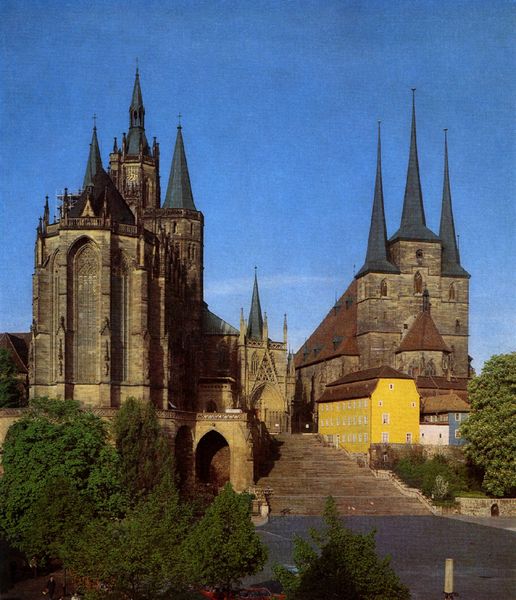
Titel: Dom in Erfurt
Standort: Erfurt, Dom (EU - D - Thüringen)
Schlagwörter: baum, blau, himmel, bäume, gelb, grün, braun, fenster, straße, säule, dach, haus, rot, schloss, weg, architektur, kirche, sträucher, gotik, turm, deutschland, bogen, dächer, giebel, wolkenlos, platz, treppe, spitz, stufen, tor, anbau, foto, bögen, eingang, kloster, türme, dom, münster, kathedrale, helme, spitzbogen, apsis, romanik, basilika, got, bogenfenster, strebewerk, turn, erfurt, weingarten, belgien, domtreppe, 2kirchen